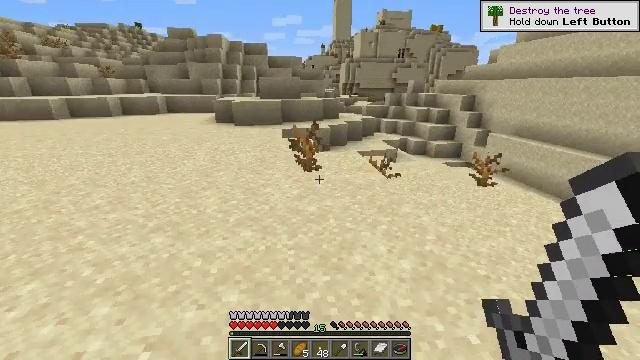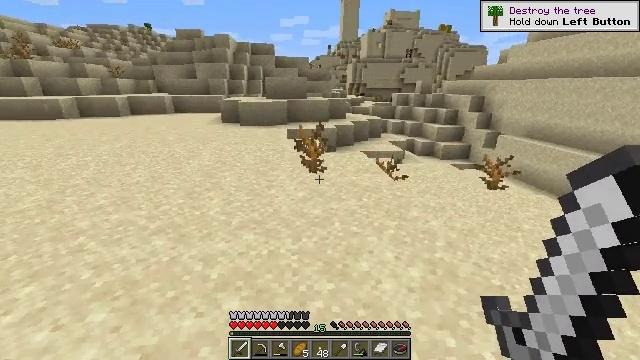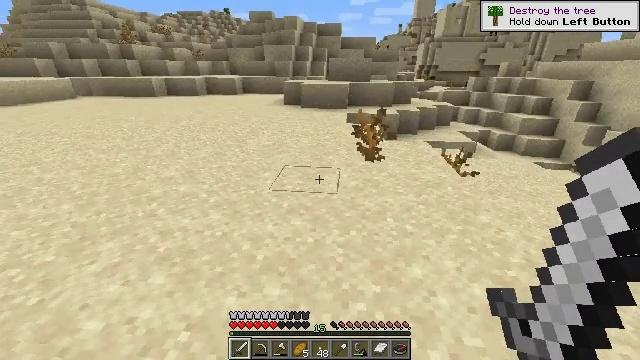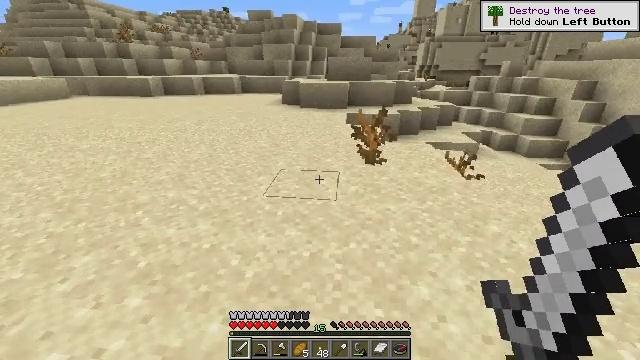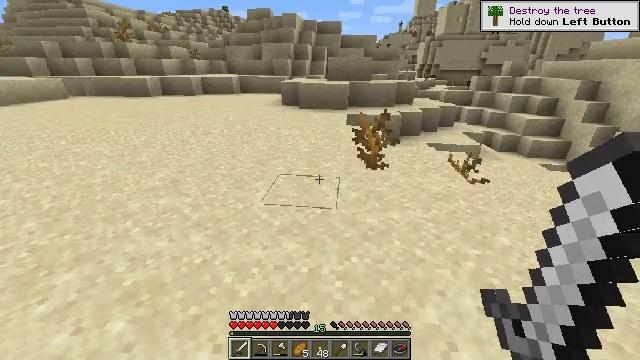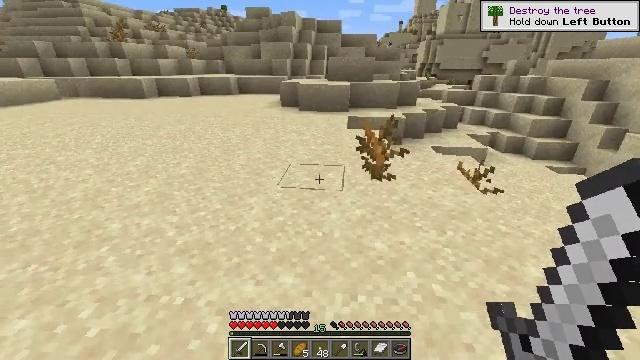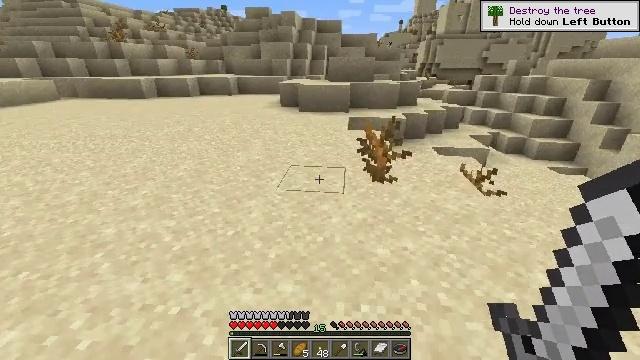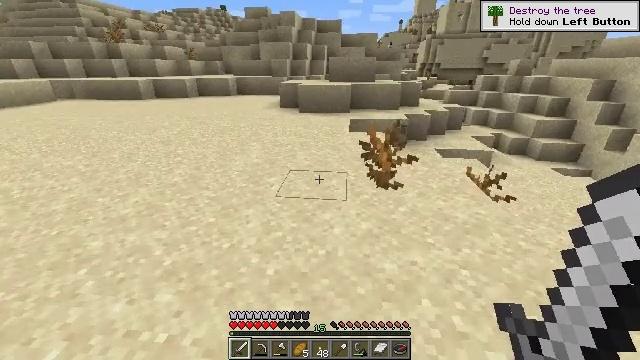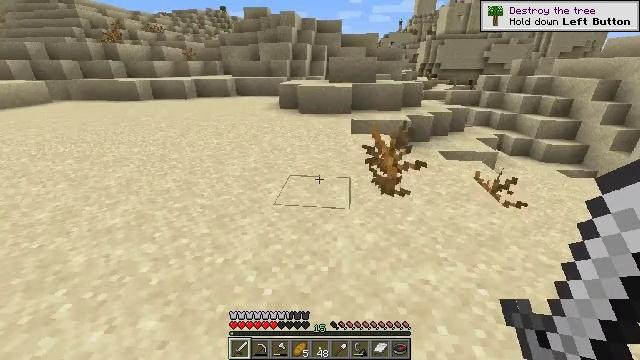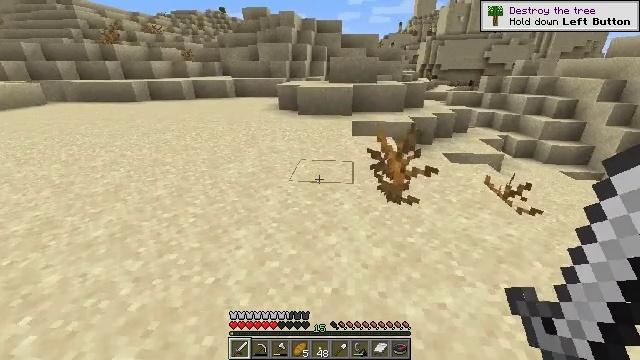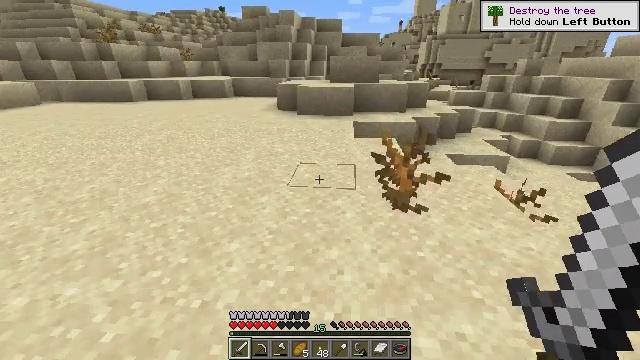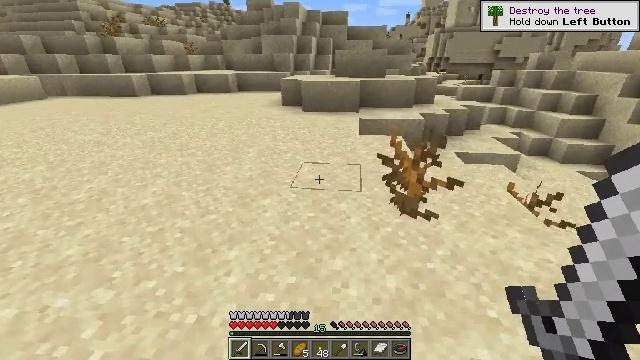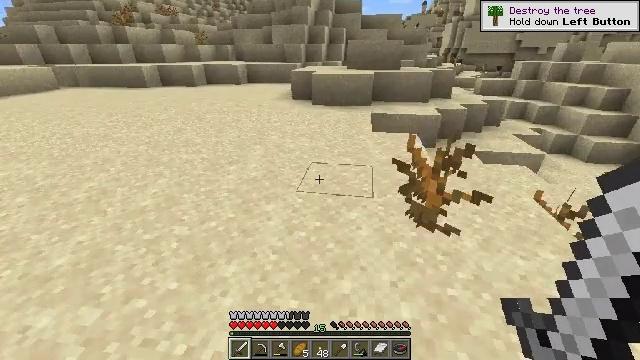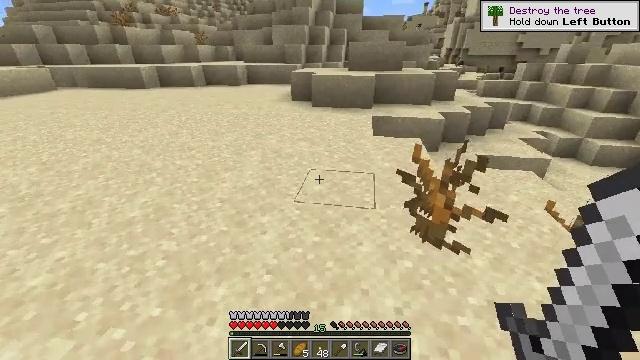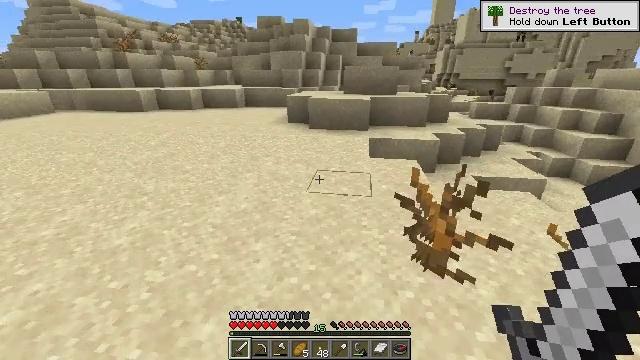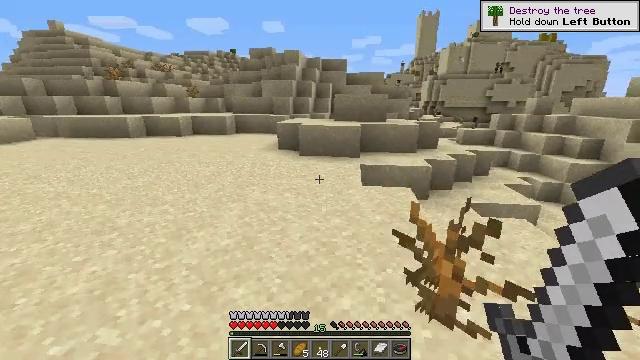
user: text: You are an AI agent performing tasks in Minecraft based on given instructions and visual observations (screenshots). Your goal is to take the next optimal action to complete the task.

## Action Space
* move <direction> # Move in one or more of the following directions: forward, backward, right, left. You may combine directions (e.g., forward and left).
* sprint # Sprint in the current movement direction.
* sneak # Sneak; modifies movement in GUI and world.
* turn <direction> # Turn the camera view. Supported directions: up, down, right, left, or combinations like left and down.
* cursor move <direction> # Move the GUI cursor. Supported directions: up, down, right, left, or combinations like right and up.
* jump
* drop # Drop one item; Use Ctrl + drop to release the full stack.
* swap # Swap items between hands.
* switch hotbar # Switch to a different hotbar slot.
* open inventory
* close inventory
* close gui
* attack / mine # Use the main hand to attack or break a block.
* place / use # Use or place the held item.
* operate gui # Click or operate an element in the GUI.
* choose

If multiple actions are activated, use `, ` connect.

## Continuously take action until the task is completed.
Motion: motion action
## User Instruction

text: Mine underwater sea pickle.
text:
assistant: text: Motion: move forward, turn left
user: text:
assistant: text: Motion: move forward, turn left and down
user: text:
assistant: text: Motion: move forward
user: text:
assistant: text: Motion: move forward
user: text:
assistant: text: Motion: move forward
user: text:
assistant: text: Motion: move forward
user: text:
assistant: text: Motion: move forward
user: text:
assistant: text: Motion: move forward
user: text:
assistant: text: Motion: move forward
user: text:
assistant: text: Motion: move forward
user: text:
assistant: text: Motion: move forward, turn left and down
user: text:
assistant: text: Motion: move forward, turn left and down
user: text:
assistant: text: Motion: move forward
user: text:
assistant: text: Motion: move forward, turn up
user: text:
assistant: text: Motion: move forward, turn right and up
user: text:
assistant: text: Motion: move forward, turn right and up
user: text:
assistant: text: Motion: move forward, turn right and up
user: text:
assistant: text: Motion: move forward, turn left
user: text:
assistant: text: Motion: move forward, turn right
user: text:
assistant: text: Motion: move forward, turn right and down
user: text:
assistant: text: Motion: move forward, turn down
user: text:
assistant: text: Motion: move forward, turn right and up
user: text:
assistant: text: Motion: move forward, turn right and up
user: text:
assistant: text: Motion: move forward and move left, turn right
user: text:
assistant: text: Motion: move forward and move left
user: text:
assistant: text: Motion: move forward and move left
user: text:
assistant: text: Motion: move forward and move left
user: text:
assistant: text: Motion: move forward and move left
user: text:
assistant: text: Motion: move forward and move left
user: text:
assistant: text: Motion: move forward and move left